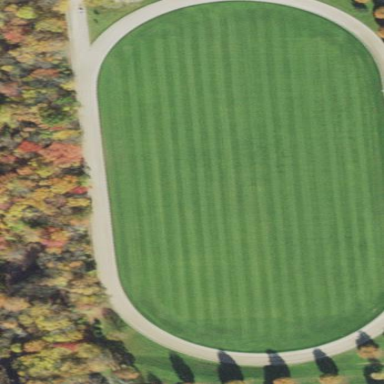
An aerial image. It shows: Track in leisure land.